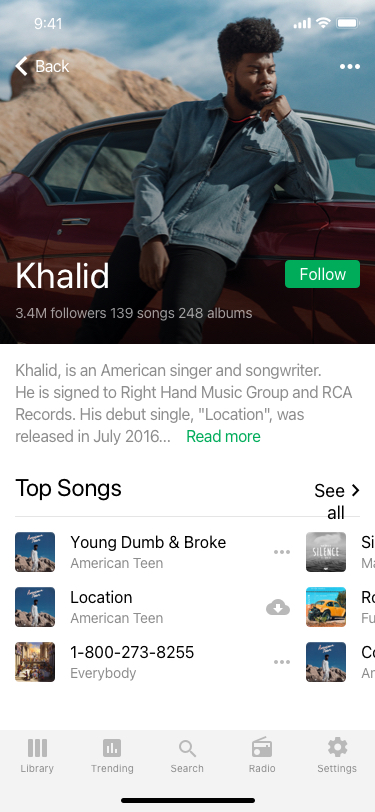
Text in this UI design:
Khalid, is an American singer and songwriter.
He is signed to Right Hand Music Group and RCA Records. His debut single, "Location", was released in July 2016…
Read more
Top Songs
See all
Young Dumb & Broke
American Teen
Location
American Teen
1-800-273-8255
Everybody
Silence (feat. Khalid)
Marshmello
Rollin (feat. Future & Khalid)
Funk Wav Bounces Vol. 1
Coaster
American Teen
Back
KK
9:41 AM
Follow
Khalid
3.4M followers 139 songs 248 albums